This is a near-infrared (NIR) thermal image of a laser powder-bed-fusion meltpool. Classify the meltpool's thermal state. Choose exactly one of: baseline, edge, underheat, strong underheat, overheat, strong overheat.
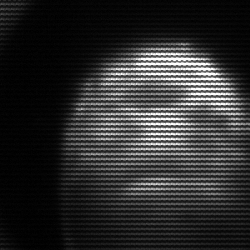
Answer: edge